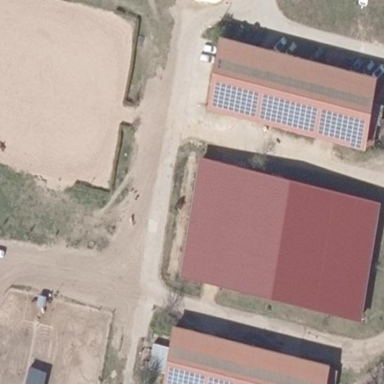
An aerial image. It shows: Riding hall for equestrian sport.